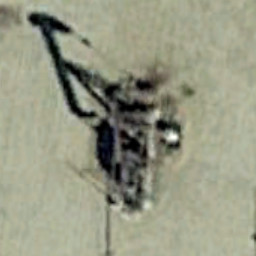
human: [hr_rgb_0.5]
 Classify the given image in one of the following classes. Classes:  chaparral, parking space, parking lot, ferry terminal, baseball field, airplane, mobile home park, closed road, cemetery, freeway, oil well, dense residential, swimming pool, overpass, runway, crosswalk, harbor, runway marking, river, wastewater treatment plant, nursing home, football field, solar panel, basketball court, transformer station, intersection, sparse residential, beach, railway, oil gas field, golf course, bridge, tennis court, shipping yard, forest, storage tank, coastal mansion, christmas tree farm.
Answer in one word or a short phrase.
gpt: oil well